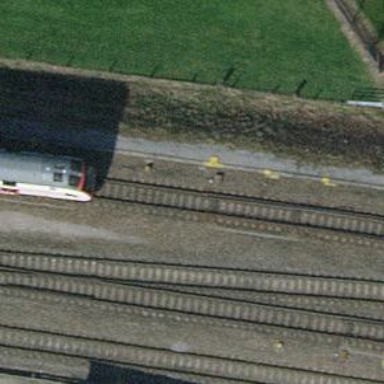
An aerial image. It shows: Railway track with contact lines for electrification.